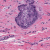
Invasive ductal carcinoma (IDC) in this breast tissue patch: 0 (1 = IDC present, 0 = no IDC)